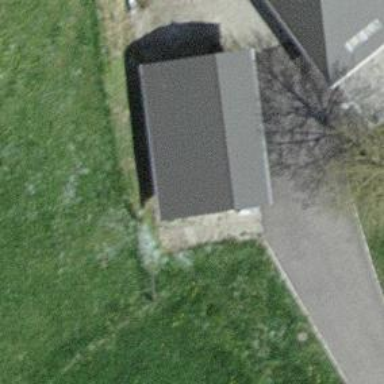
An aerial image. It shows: View of roof of building.